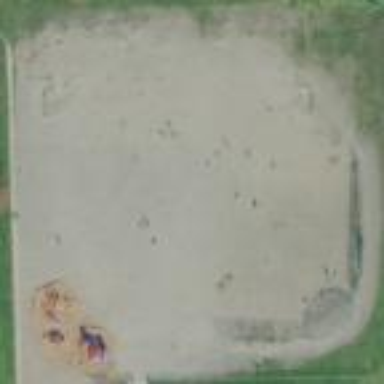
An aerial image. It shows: Playground equipped for baseball and soccer.